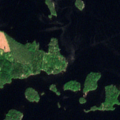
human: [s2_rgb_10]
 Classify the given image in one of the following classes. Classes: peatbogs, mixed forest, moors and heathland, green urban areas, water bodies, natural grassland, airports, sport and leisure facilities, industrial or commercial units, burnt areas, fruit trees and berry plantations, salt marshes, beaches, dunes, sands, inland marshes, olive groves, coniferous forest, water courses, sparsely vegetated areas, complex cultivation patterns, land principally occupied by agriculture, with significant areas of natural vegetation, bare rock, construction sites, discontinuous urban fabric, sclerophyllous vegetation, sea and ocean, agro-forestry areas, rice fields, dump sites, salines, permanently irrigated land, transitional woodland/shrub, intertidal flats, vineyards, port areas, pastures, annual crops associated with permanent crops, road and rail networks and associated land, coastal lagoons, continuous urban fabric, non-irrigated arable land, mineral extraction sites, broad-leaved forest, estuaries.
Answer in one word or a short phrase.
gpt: coniferous forest, water bodies